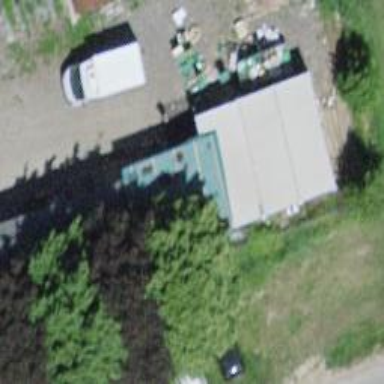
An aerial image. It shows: Shed building.